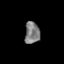
Tissue: prostate
Cell type: T cells
Senescence score: 0.7207
Nuclear area (px): 314
Mean DAPI intensity: 128.541